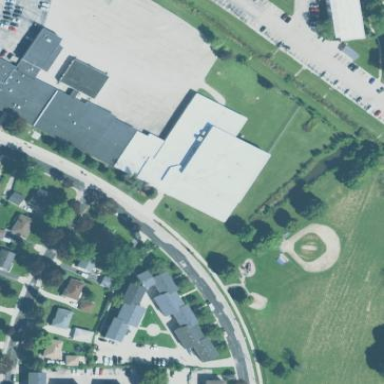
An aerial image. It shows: School.